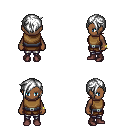
a pixel art fantasy rpg character, female body template, human, dark skin, leather chest armor, metal pants, white pixie cut hairstyle, bracelets, maroon shoes, four views (front, back, left, right), 2x2 character sprite sheet, small pixel art, hard edges, no anti-aliasing